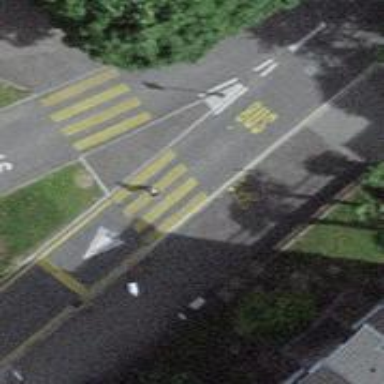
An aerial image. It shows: Uncontrolled road crossing with pedestrian island.